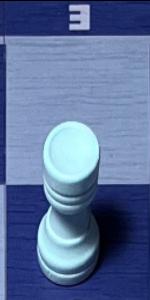
Label: Rook_White